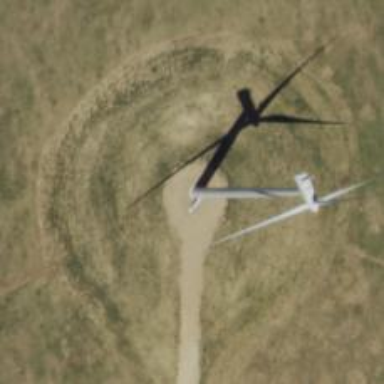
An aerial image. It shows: Wind generator of the horizontal axis type made by Vestas.